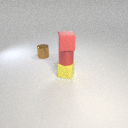
small brown metal cylinder behind small yellow rubber cube